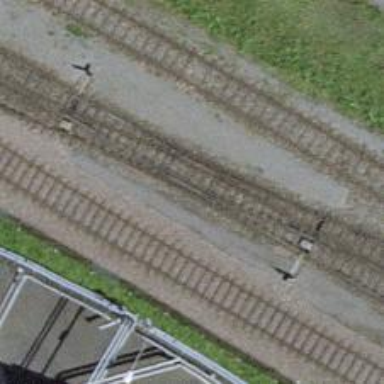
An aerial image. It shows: Railway switch.